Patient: sex F, age 69
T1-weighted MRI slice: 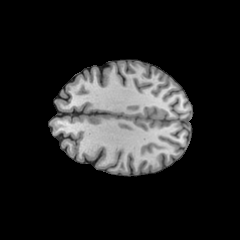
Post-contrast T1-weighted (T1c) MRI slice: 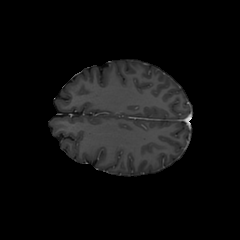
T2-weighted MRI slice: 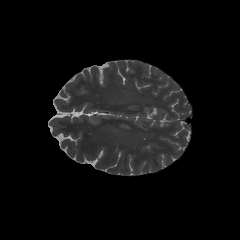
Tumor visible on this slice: no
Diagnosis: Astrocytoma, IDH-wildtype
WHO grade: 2